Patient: sex M, age 42
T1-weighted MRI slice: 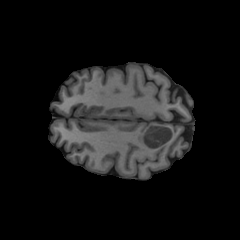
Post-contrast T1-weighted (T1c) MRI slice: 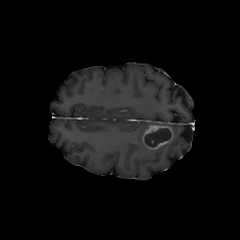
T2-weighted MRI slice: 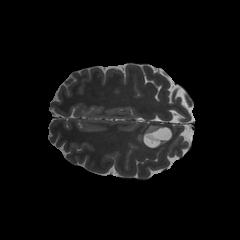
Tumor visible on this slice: yes
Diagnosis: Glioblastoma, IDH-wildtype
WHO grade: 4